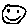
Label: smiley face